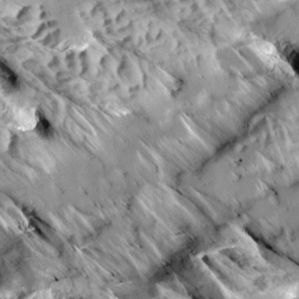
Label: non_frost